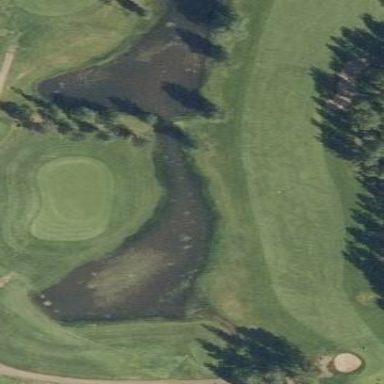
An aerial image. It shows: Golf fairway surrounded by grass.